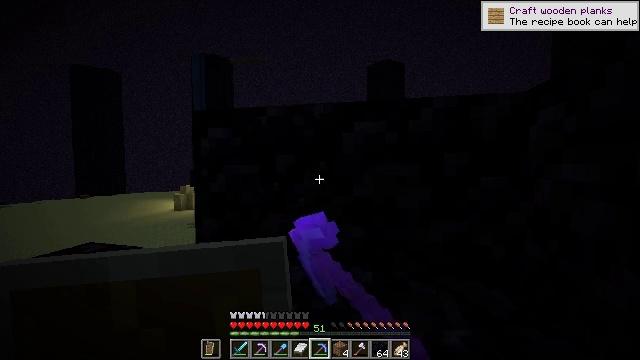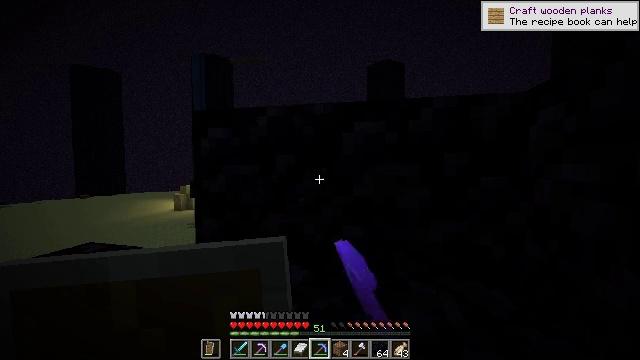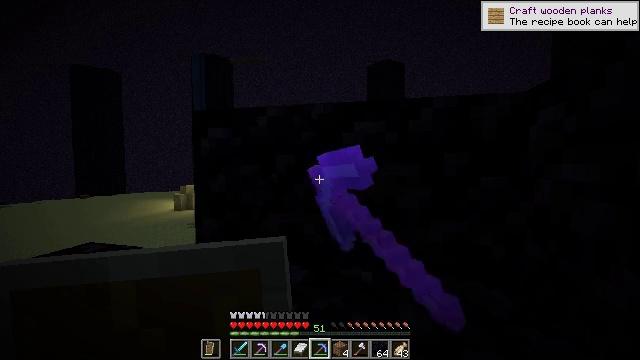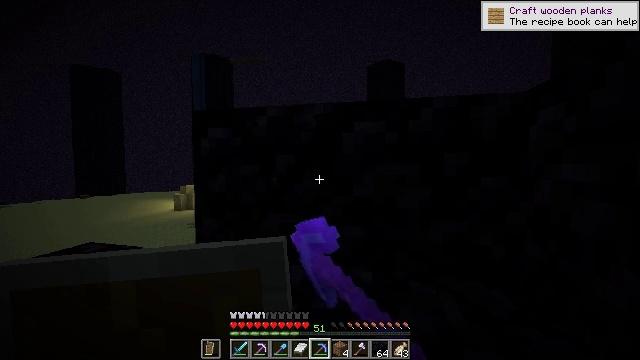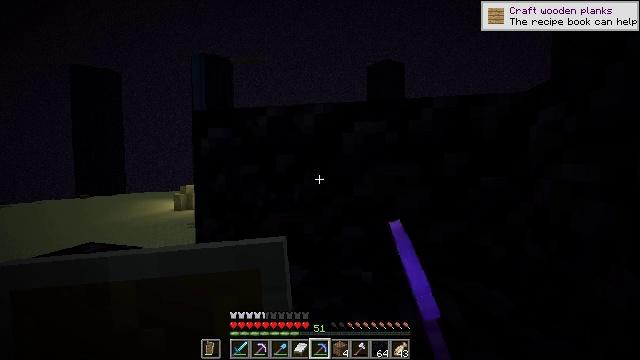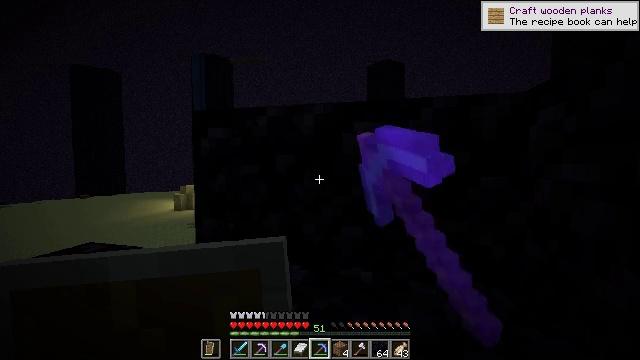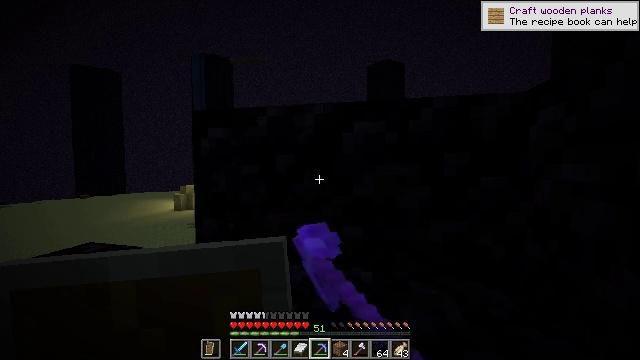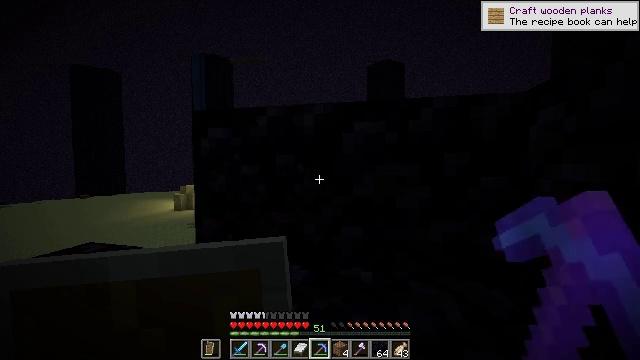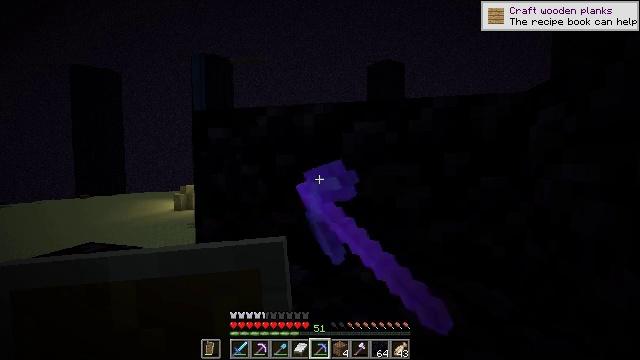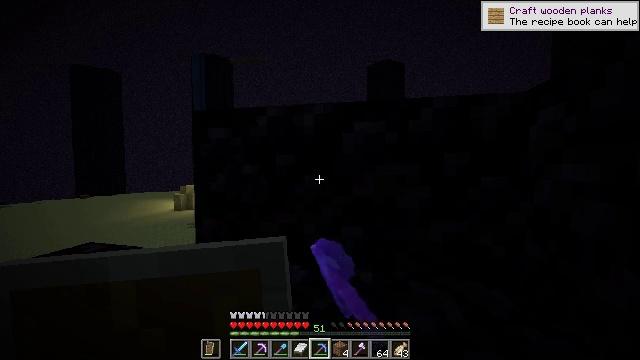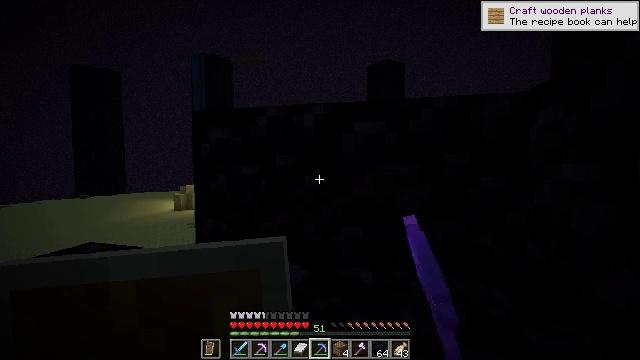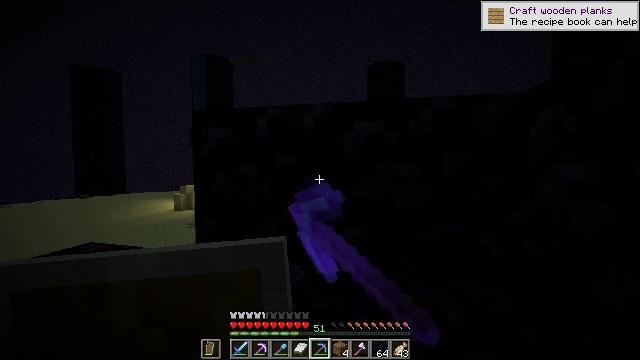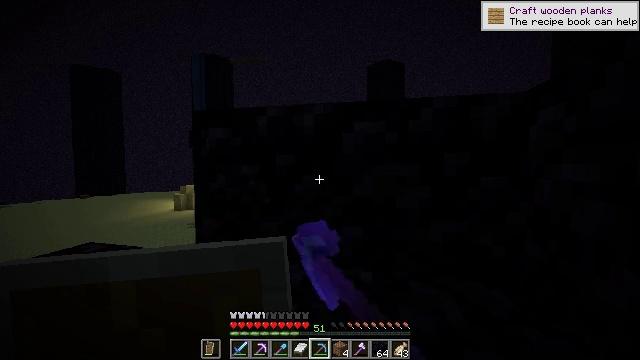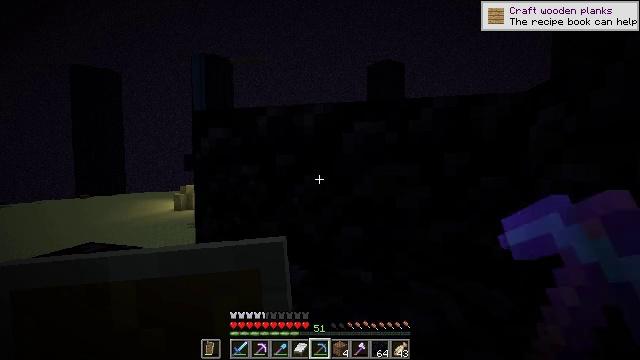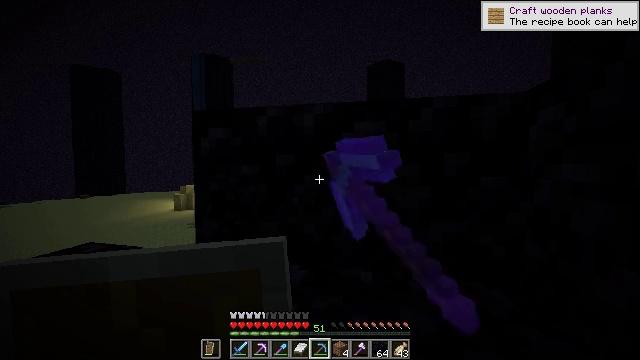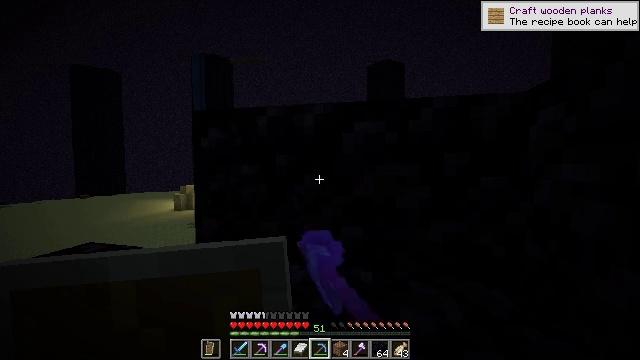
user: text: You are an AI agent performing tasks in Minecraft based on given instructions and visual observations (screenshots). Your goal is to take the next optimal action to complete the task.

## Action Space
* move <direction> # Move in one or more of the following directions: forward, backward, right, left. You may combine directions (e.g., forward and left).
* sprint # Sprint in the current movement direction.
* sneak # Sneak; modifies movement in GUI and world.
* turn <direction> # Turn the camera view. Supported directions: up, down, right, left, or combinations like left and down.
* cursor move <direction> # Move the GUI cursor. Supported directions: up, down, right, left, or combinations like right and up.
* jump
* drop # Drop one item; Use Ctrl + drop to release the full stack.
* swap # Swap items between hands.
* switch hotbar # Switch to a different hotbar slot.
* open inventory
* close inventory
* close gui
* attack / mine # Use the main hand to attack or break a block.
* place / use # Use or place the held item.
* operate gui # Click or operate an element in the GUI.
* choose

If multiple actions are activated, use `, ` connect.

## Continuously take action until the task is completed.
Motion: motion action
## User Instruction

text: Break the obsidian using a diamond or netherite pickaxe.
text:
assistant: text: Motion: attack / mine
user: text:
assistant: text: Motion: attack / mine
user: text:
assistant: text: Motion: attack / mine
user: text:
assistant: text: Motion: attack / mine
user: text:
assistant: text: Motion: attack / mine
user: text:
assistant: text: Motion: attack / mine
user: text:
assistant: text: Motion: attack / mine
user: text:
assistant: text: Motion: attack / mine
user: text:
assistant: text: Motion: attack / mine
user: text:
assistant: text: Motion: attack / mine
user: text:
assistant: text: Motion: attack / mine
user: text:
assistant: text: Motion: attack / mine
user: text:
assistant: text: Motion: attack / mine
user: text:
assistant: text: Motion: attack / mine
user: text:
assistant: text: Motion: attack / mine
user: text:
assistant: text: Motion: attack / mine
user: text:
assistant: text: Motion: attack / mine
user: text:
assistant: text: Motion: attack / mine
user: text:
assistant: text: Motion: attack / mine
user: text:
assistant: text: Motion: attack / mine
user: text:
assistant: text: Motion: attack / mine
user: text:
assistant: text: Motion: attack / mine
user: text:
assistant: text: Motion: attack / mine
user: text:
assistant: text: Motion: attack / mine
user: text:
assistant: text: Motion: attack / mine
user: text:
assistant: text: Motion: attack / mine
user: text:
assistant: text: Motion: attack / mine
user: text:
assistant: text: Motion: attack / mine
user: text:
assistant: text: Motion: attack / mine
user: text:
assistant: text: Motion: attack / mine